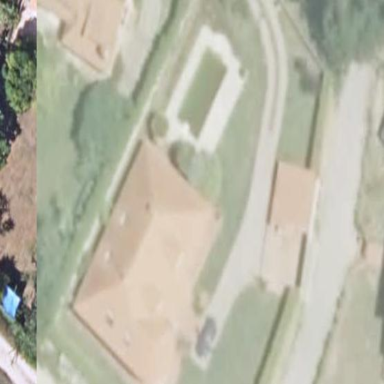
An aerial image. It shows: Simple and straightforward house.